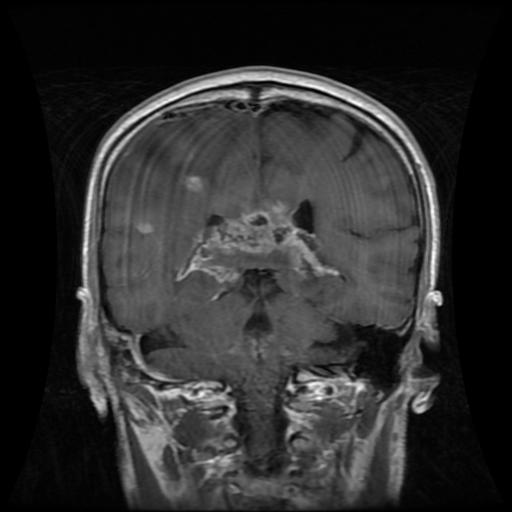
Label: glioma